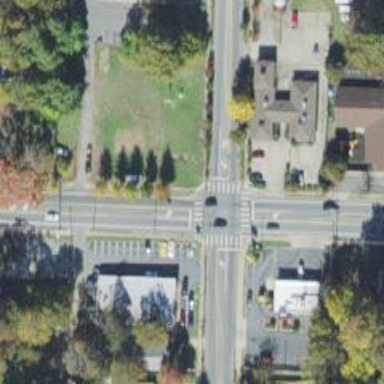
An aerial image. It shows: Marked crossing with zebra markings on the road.